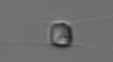
Label: Chaetoceros_similis